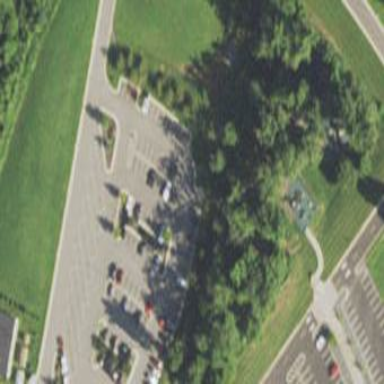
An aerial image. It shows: Parking area.